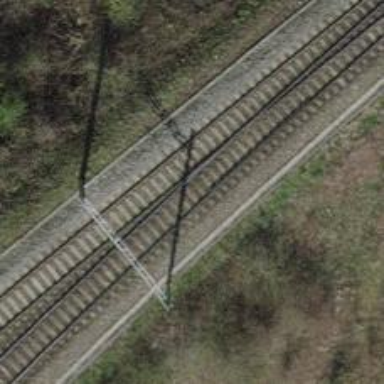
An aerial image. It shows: Railway track with contact lines for electrification.